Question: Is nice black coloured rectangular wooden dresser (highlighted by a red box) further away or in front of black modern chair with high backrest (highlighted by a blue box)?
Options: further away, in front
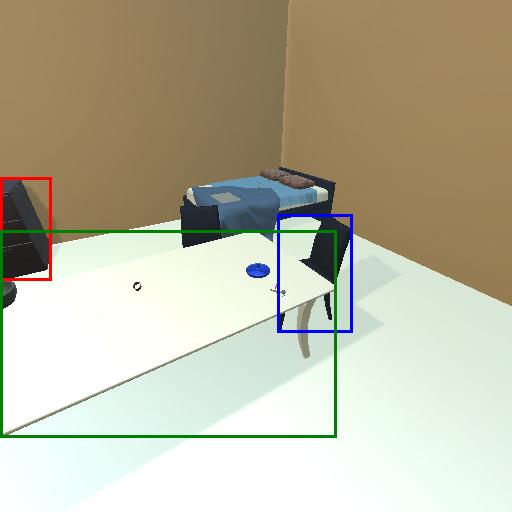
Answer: further away